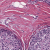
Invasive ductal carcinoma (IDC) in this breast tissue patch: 0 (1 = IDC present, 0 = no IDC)